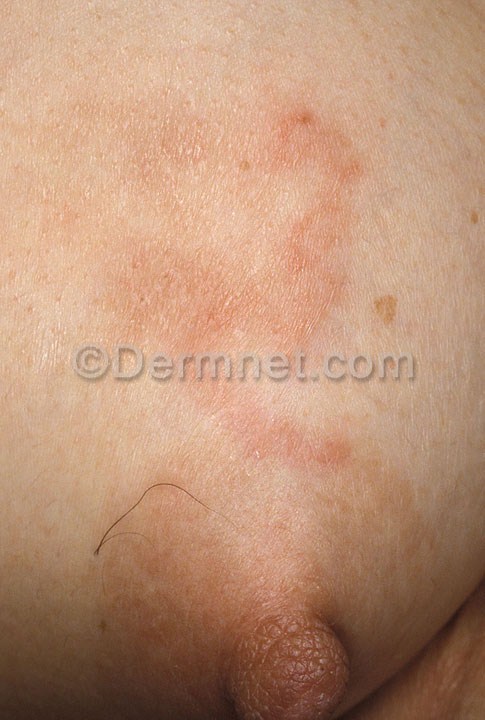
Disease: Scabies Lyme Disease and other Infestations and Bites